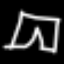
Label: pants